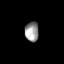
Tissue: skin
Cell type: Epithelial cells
Senescence score: 0.2652
Nuclear area (px): 274
Mean DAPI intensity: 148.036